Interaction volume radius: 5 \u00c5
Interaction volume height: 40 \u00c5
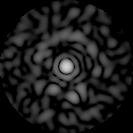
Disorder parameter: 0.8135